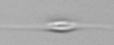
Label: Cylindrotheca